The plot is a time-scale (wavelet) decomposition of a bearing vibration signal. What is the most likely bearing condition (normal, inner_race, outer_race, ball)?
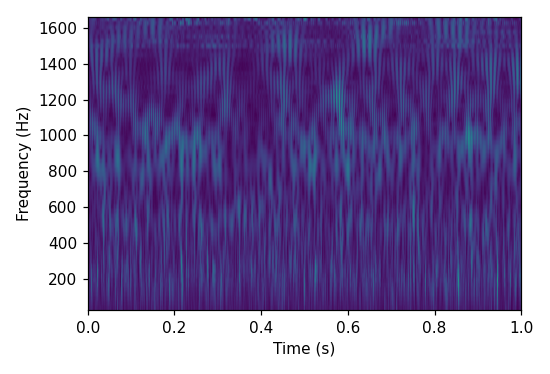
Answer: inner_race